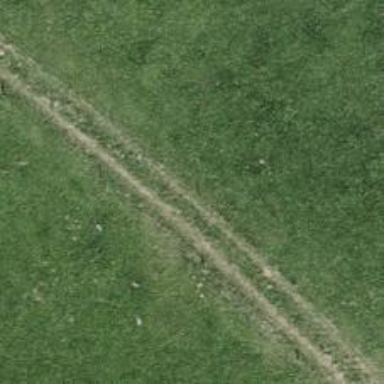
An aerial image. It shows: Track with grade 3 surface.